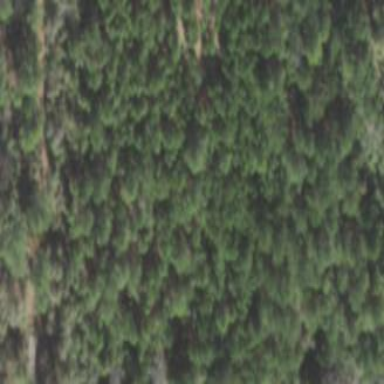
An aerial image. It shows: Needle-leaved woodland.